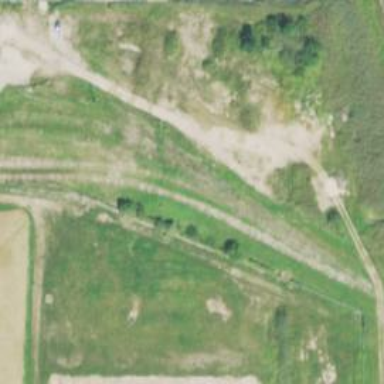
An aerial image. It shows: Disused railway spur line.